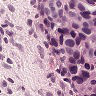
Metastatic tissue present: yes